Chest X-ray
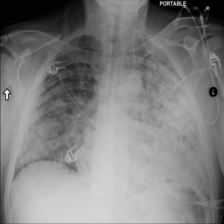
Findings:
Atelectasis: negative
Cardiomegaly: negative
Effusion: negative
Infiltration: positive
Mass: negative
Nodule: positive
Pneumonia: negative
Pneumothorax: negative
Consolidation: negative
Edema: negative
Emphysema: negative
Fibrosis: negative
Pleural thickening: negative
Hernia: negative